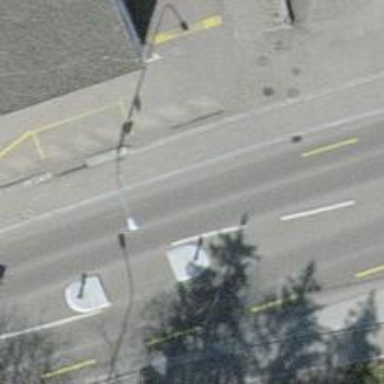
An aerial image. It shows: Bus stop with platform for public transport.